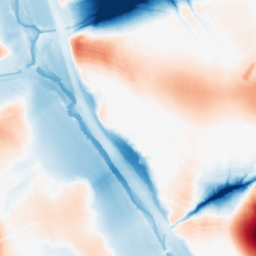
Category: morphological
Decomposition family: morphological
Decomposition parameters: operation: average
size: 50
Upsampling method: regularized
Upsampling parameters: scale: 2
lambda_reg: 0.001
Upsampling scale: 2